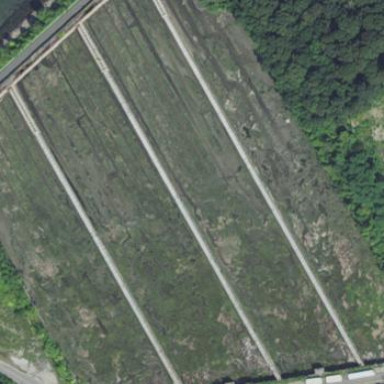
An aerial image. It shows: Ruins of historic wastewater plant.